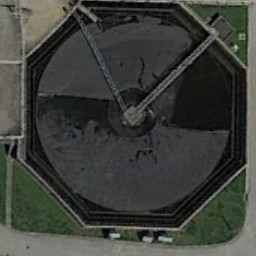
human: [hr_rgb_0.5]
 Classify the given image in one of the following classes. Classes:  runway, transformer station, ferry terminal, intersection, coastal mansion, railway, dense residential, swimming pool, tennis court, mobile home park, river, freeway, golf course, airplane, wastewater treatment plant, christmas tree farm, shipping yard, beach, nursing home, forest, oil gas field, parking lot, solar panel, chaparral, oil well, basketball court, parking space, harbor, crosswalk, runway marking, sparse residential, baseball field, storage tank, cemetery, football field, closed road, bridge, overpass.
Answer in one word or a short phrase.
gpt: wastewater treatment plant